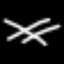
Label: line